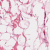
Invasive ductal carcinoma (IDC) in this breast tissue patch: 0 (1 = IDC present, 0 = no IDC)